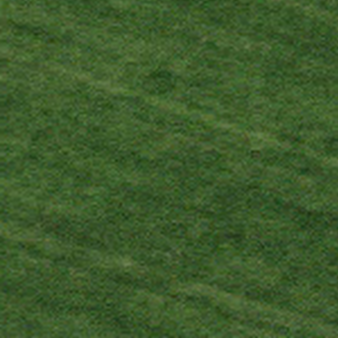
Label: other